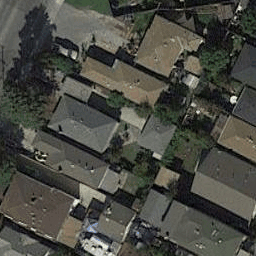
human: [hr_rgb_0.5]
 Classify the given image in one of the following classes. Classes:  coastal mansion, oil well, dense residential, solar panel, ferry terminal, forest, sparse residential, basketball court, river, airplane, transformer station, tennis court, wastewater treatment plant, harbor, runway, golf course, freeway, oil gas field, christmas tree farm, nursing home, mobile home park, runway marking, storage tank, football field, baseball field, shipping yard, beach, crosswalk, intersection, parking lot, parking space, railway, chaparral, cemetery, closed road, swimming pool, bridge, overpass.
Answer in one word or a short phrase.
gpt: dense residential